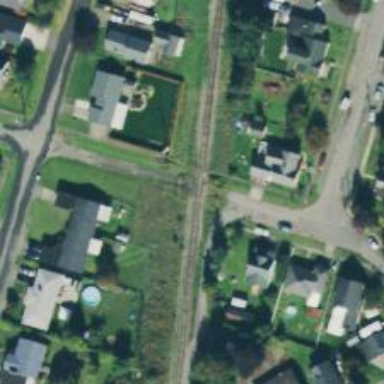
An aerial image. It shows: Crossing for the railway.